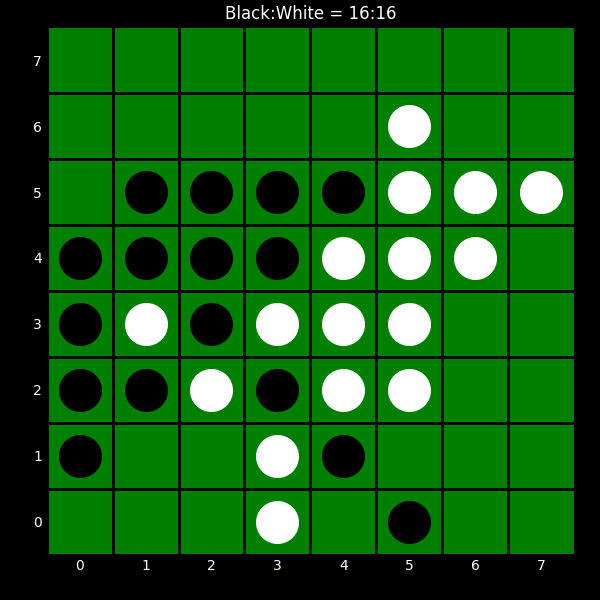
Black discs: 16
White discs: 16